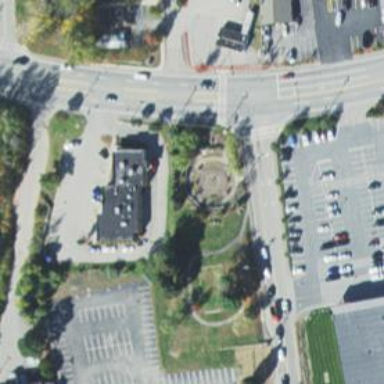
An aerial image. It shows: Historical site featuring war memorial.